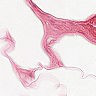
Metastatic tissue present: no